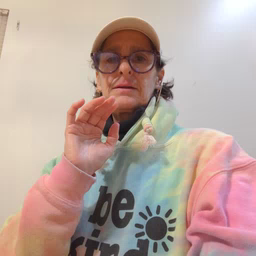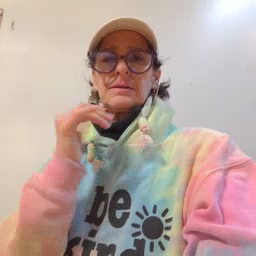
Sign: yellow